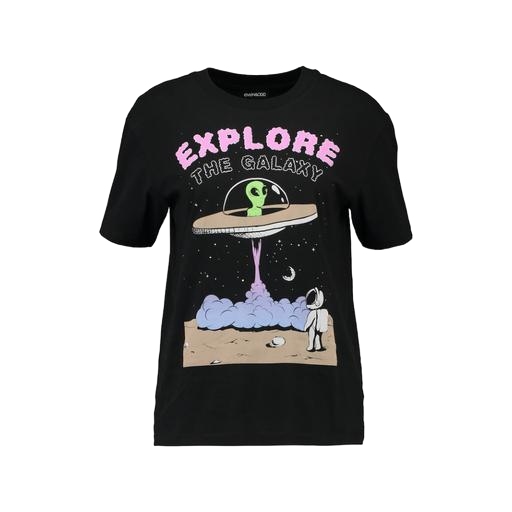
black plus size printed t-shirt only macy, my space graphic tee, graphic t-shirt, white background